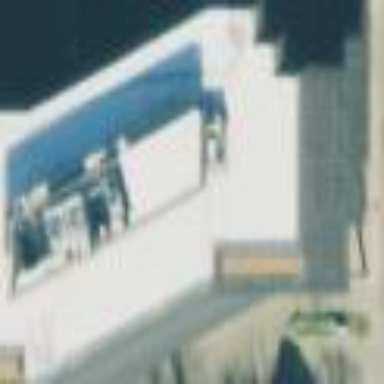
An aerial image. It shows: Office building.